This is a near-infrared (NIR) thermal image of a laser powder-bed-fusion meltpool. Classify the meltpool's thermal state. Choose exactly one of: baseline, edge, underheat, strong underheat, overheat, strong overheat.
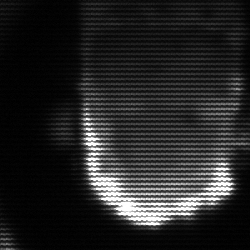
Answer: baseline